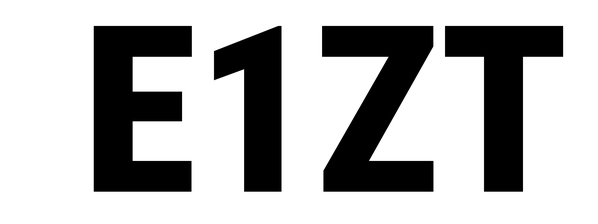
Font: Roboto_Condensed_Black